九年级 · 组合几何学
(本小题8.0分)

如图, 在矩形 $A B C D$ 中, $E$ 是 $B C$ 的中点, $D F \perp A E$, 垂足为 $F$.

(1)求证: $\triangle A B E \backsim \triangle D F A$.

(2)若 $A B=6, B C=4$, 求 $D F$ 的长.

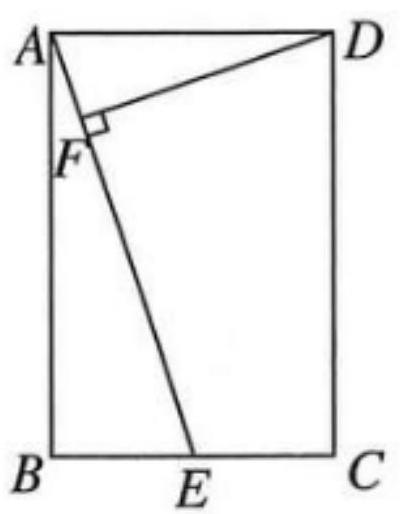
答案: 【小题1】

证明: $\because$ 四边形 $A B C D$ 是矩形,

$\therefore A D / / B C, \angle B=90^{\circ}, \therefore \angle D A F=\angle A E B$.

$\because D F \perp A E, \quad \therefore \angle A F D=\angle B=90^{\circ}$,

$\therefore \triangle A B E \backsim \triangle D F A$.

【小题2】

$\because E$ 是 $B C$ 的中点, $B C=4, \therefore B E=2$.

$\because A B=6, \quad \therefore A E=\sqrt{A B^{2}+B E^{2}}=\sqrt{6^{2}+2^{2}}=2 \sqrt{10}$.

$\because$ 四边形 $A B C D$ 是矩形, $\therefore A D=B C=4$.
$\because \triangle A B E \backsim \triangle D F A, \quad \therefore \frac{A B}{D F}=\frac{A E}{A D}$,

$\therefore D F=\frac{A B \cdot A D}{A E}=\frac{6 \times 4}{2 \sqrt{10}}=\frac{6}{5} \sqrt{10}$.


解析: 1.见答案2.见答案